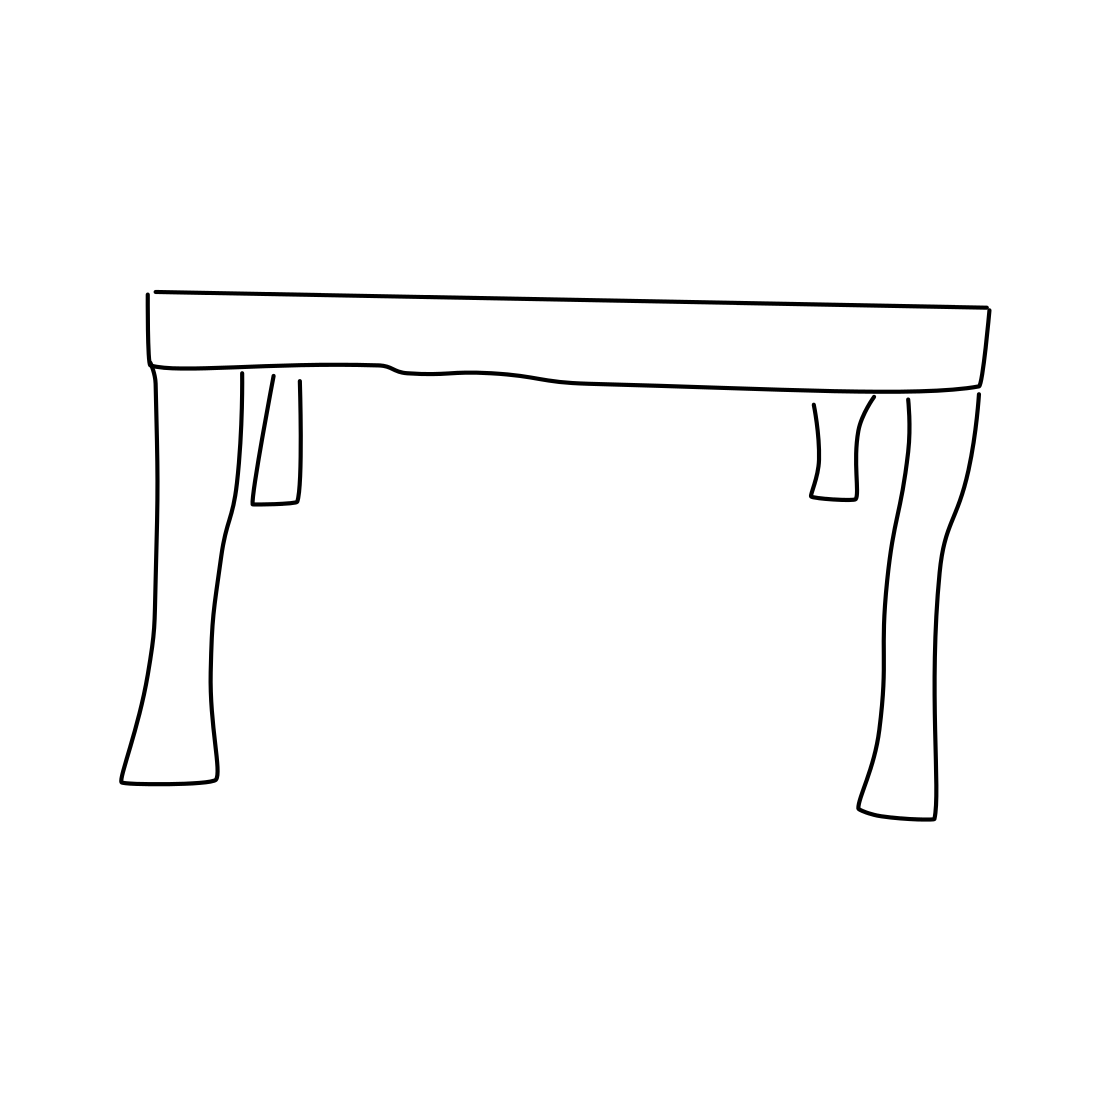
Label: table